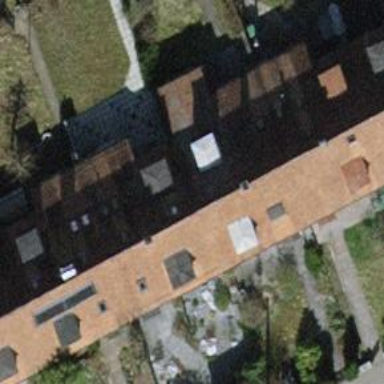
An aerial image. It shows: Building with tiled roof.